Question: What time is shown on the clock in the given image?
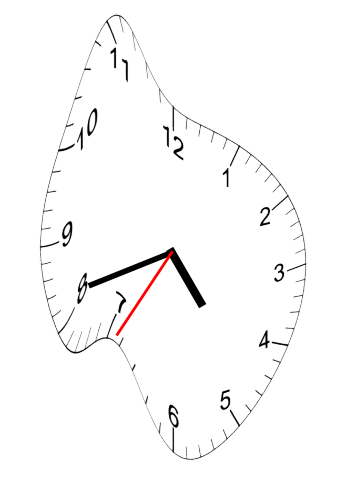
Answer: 04:41:35